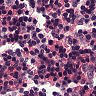
Metastatic tissue present: no